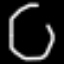
Label: octagon